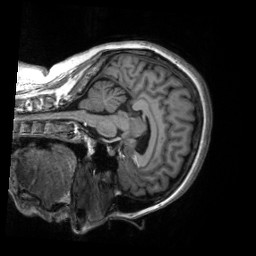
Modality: T1w
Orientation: sagittal
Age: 43
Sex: female
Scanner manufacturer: siemens
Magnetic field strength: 3 T
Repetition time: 2.53 s
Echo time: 0.00219 s